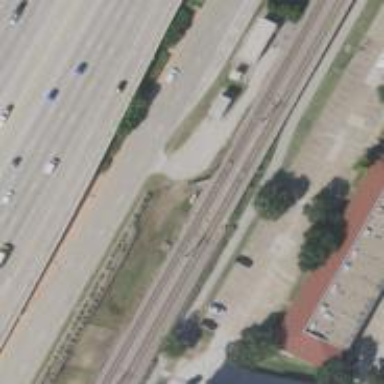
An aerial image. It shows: Light rail electrified with contact line.